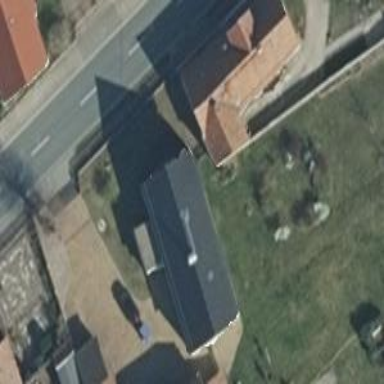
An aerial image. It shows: Simple house.